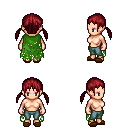
a pixel art fantasy rpg character, female body template, human, light skin, green tattered cape, teal pants, brunette twin-tailed hairstyle, brown slippers, four views (front, back, left, right), 2x2 character sprite sheet, small pixel art, hard edges, no anti-aliasing